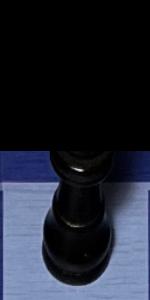
Label: King_Black